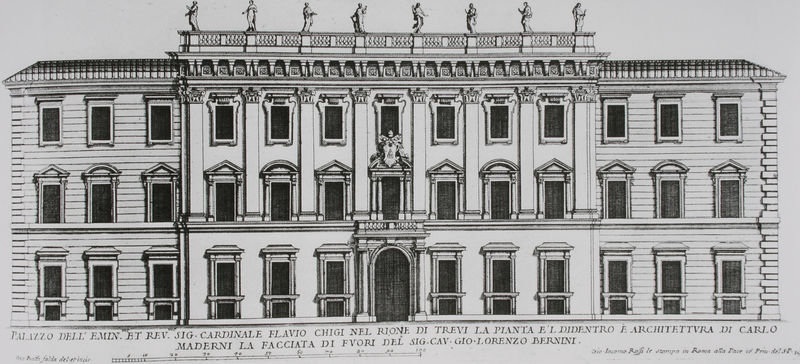
Titel: Blick auf Bernini's Palazzo Chigi ai SS. Apostoli
Künstler: Giovanni Battista Falda
Standort: viele Standorte
Institution: Seriendruck
Schlagwörter: dunkel, gemälde, fenster, grau, hell, skizze, säulen, tür, zeichnung, dach, gebäude, haus, schloss, architektur, barock, rahmen, stein, brüstung, figur, klassizismus, front, dachziegel, putte, balkon, terrasse, schrift, ansicht, bogen, fassade, italien, türen, venedig, giebel, mauer, ziegel, grafik, graphik, pilaster, figuren, rundbogen, symmetrie, geländer, tor, eingang, palast, palazzo, balustrade, druck, stich, text, kardinal, rathaus, kapitelle, ecken, fries, portal, wappen, sims, doppelsäulen, gesims, skulpturen, quader, statuen, simse, fensterbank, geschosse, zentrum, achse, ballustrade, stockwerke, lisenen, bauplastik, aufriss, fensterbänke, erdgeschoss, fensterreichen, obergeschoss, masstab, italienisch, bernini, segmentgibel, altbau, t, maderno, tür portal